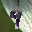
Label: 9